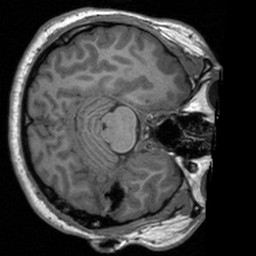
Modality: T1w
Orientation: axial
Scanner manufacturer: siemens
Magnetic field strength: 3 T
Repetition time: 1.9 s
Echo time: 0.00226 s